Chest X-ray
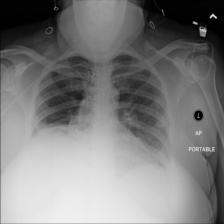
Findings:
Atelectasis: negative
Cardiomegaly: negative
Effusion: negative
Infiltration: negative
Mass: negative
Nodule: negative
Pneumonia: negative
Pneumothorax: negative
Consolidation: negative
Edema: negative
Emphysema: negative
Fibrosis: negative
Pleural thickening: negative
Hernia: negative